Question: I want to make a day of the week checkbox using a viewModel. Everything is ok on the View, but, if I click submit to save changes, 'weeklySchedule' within my httppost method is null.
Why is 'weeklySchedule' null? How would I send the selected checkbox value to my 'HttPost' action? Any advice would help.

'''
public class Settings
{
public class WeeklySetting
{
public string DisplayName { get; set; }
public string Value { get; set; }
public bool IsChecked { get; set; }
}
}
'''
'''
public class ViewModels
{
public class Weekly
{
public List&#60;Settings.WeeklySetting&#62; Settings { get; set; }
}
}
public ActionResult CreateWeekly()
{
var model = new ViewModels.Weekly
{
Settings = new[]
{
new Settings.WeeklySetting{ DisplayName="Monday", Value="MON", IsChecked=false},
new Settings.WeeklySetting{ DisplayName="Tuesday", Value="TUE", IsChecked=false},
new Settings.WeeklySetting{ DisplayName="Wednesday", Value="WED", IsChecked=false},
new Settings.WeeklySetting{ DisplayName="Thursday", Value="THU", IsChecked=false},
new Settings.WeeklySetting{ DisplayName="Friday", Value="FRI", IsChecked=false},
new Settings.WeeklySetting{ DisplayName="Saturday", Value="SAT", IsChecked=false},
new Settings.WeeklySetting{ DisplayName="Sunday", Value="SUN", IsChecked=false},
}.ToList()
};
return View(model);
}
[HttpPost]
public ActionResult CreateWeekly(string submitButton, ViewModels.Weekly weeklySchedule)
{
//Do something
return View("CreateWeekly", weeklySchedule);
}
'''
'''''
<%@ Page Title="" Language="C#" MasterPageFile="~/Views/Shared/Site.Master" Inherits="System.Web.Mvc.ViewPage<MyProject.Controllers.ViewModels.Weekly>" %>
<asp:Content ID="Content1" ContentPlaceHolderID="TitleContent" runat="server">
CreateWeekly
</asp:Content>
<asp:Content ID="Content2" ContentPlaceHolderID="MainContent" runat="server">
<% using (Html.BeginForm())
{ %>
&#60;div&#62;
&#60;%foreach (var item in Model.Settings)
{%&#62;
&#60;%:Html.CheckBoxFor(q=&#62;item.IsChecked) %&#62;
&#60;%:Html.LabelFor(q=&#62;item.IsChecked,item.DisplayName) %&#62;
&#60;%:Html.HiddenFor(q=&#62;item.Value) %&#62;
&#60;% } %&#62;
&#60;/div&#62;
&#60;br /&#62;
&#60;input value="GenerateForWeekly" name="submitButton" type="submit" /&#62;
&#60;%} %&#62;
</asp:Content>
'''
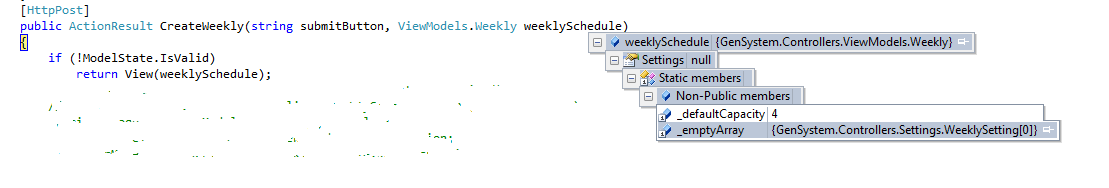
Answer: Model binding doesn't work very nicely when you start using foreach() { } loops in your view. If you use an EditorTemplate for WeeklySetting you'll find it works much better as it sorts out all the indices for you.
E.g. (this is MVC3 Razor view syntax)
(1) Create an editor template for WeeklySetting:
'''
@model Settings.WeeklySetting
@Html.CheckBoxFor(m => m.IsChecked)
@Html.LabelFor(m => m.IsChecked,Model.DisplayName)
@Html.HiddenFor(m => m.DisplayName)
@Html.HiddenFor(m => m.Value)
'''
(2) Render in your view with an EditorFor (no foreach):
'''
@using (Html.BeginForm())
{
<div>
@Html.EditorFor(m => m.Settings)
</div>
<br />
<input value="GenerateForWeekly" name="submitButton" type="submit" />
}
'''